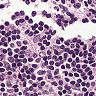
Metastatic tissue present: no